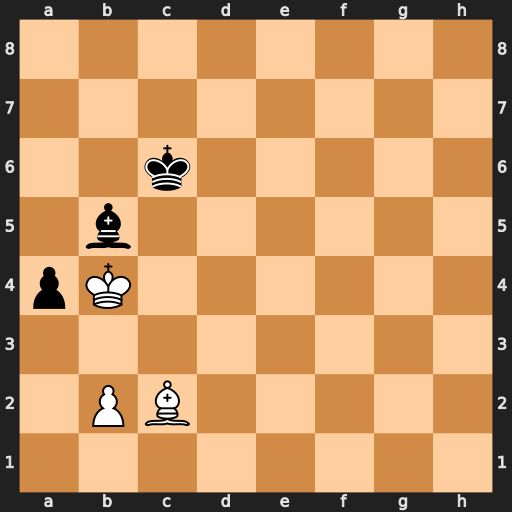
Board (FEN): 8/8/2k5/1b6/pK6/8/1PB5/8
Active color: w
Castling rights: -
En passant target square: -
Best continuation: Bxa4 Bxa4 Kxa4 Kb6 Kb4